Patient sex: F
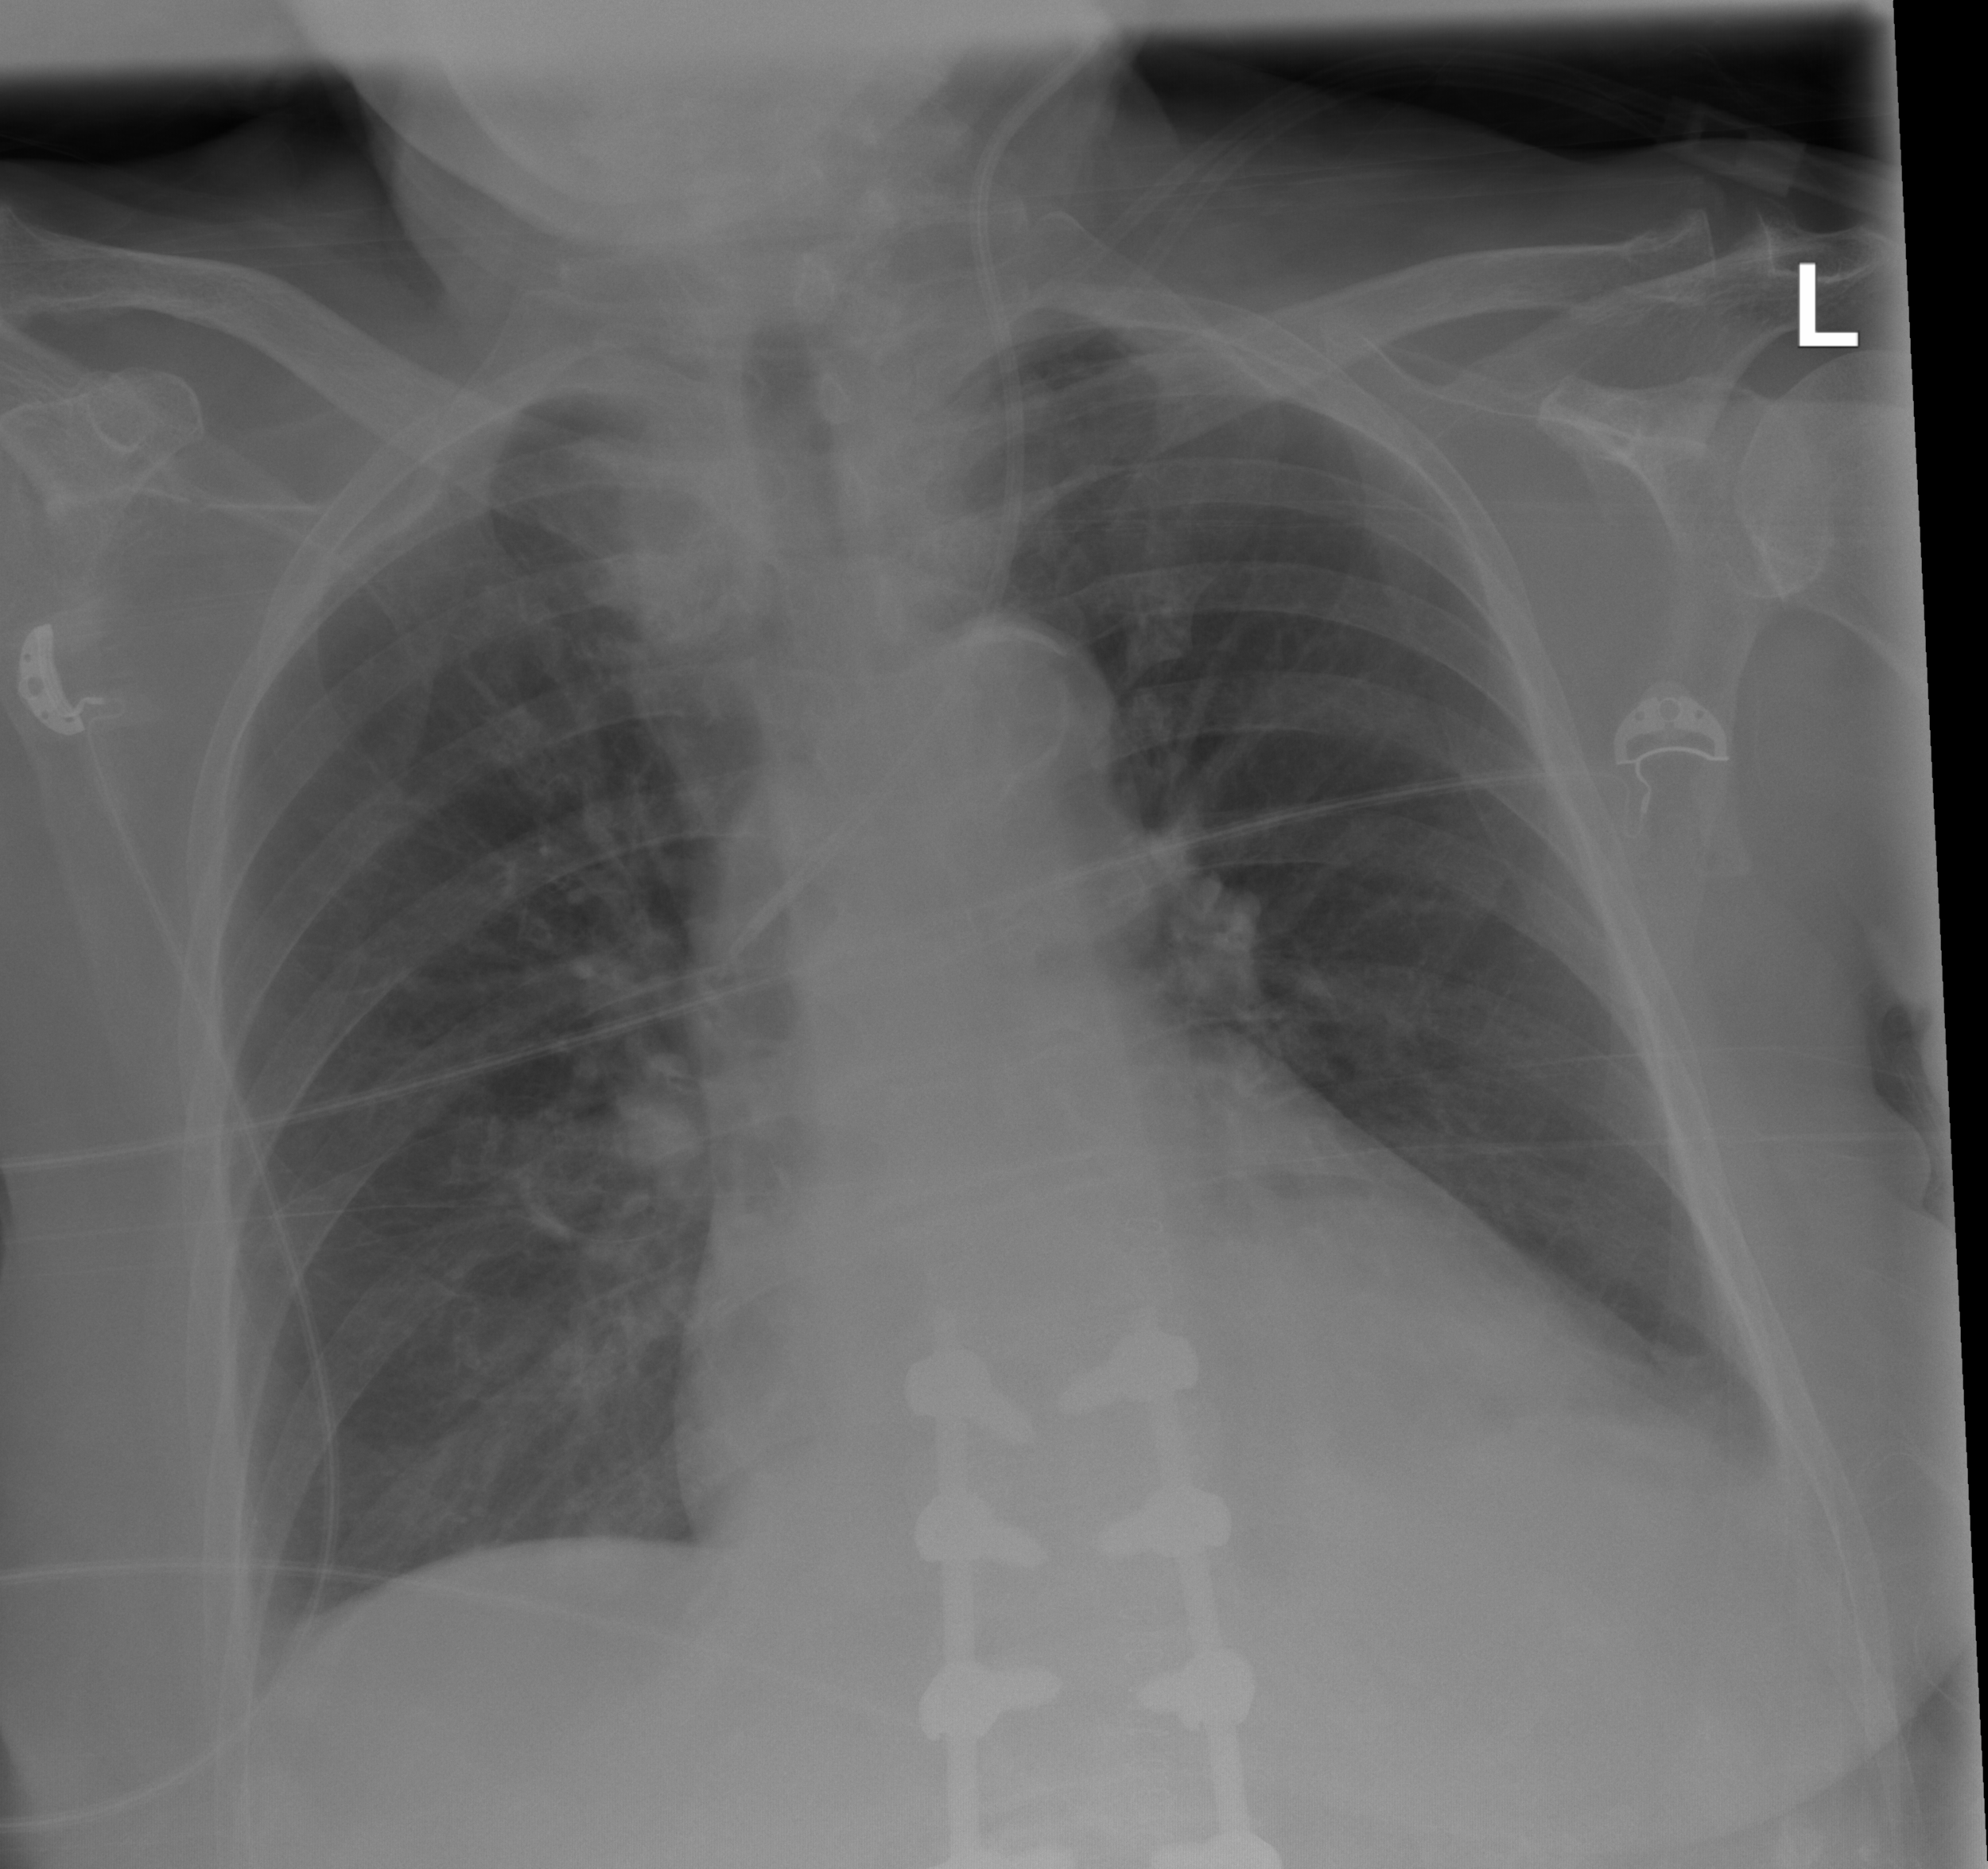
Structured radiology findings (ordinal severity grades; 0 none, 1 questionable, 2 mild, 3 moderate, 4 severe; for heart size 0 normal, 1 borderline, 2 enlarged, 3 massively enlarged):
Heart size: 1
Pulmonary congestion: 0
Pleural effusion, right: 2
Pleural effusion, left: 2
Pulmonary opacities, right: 0
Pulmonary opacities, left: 0
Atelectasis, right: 2
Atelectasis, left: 0